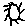
Label: sun